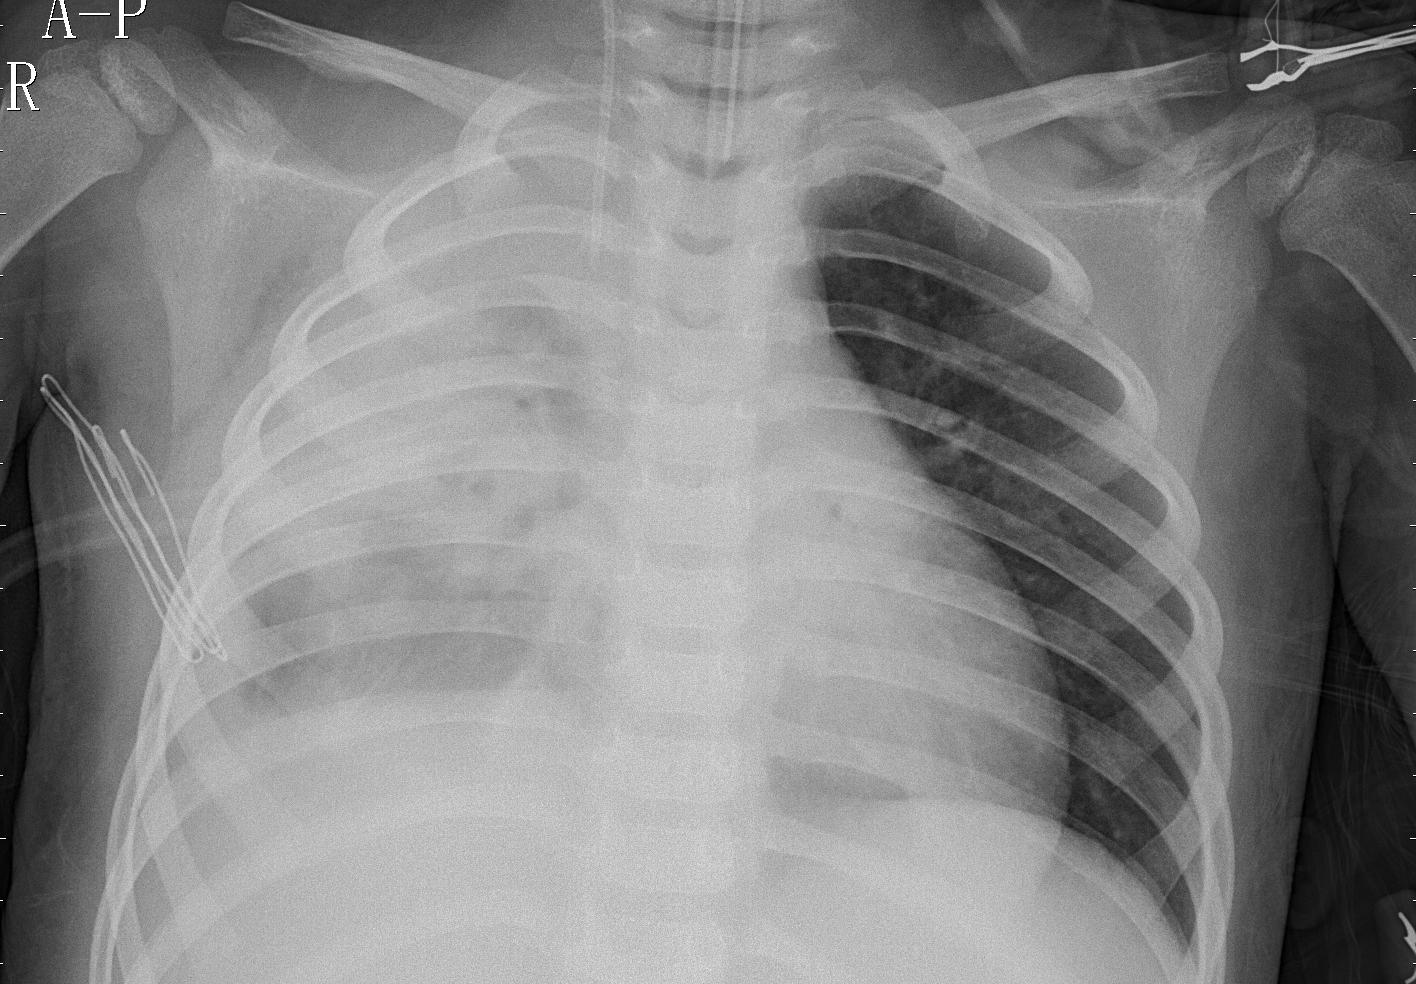
Diagnosis: PNEUMONIA